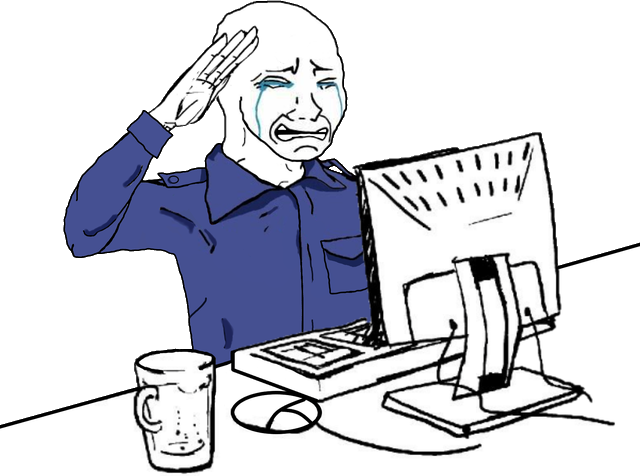
Label: 5_Crying_Wojak